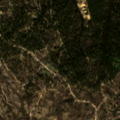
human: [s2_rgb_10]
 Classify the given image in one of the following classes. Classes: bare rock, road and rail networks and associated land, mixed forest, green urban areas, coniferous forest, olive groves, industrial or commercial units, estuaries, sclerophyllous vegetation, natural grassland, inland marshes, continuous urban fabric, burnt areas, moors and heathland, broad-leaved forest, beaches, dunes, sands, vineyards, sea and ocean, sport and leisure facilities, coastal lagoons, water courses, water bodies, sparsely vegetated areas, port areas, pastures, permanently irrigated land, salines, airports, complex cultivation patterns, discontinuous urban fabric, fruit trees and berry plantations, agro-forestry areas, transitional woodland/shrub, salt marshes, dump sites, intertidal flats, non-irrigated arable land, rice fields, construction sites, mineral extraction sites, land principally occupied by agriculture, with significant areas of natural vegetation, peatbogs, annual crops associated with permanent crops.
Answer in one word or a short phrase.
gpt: broad-leaved forest, mixed forest